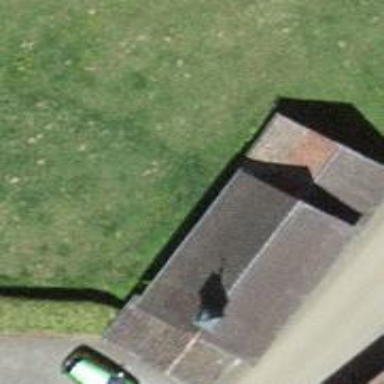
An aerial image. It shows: Chapel that serves as place of worship.